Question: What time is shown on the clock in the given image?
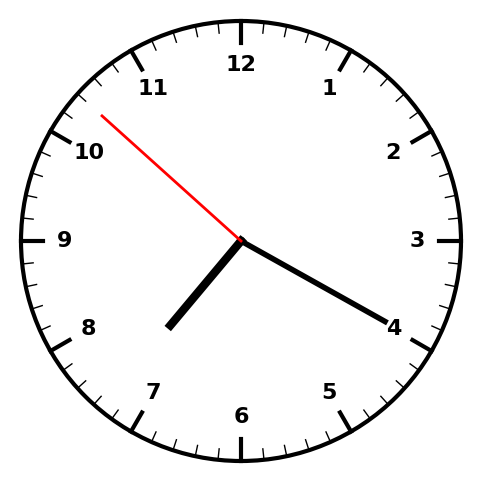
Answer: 07:19:52